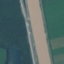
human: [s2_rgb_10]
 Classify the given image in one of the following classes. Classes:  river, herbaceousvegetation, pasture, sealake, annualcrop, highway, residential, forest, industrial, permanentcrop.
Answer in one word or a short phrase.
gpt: River